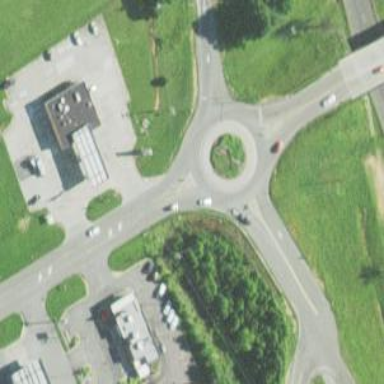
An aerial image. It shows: Secondary road around roundabout.